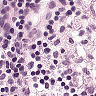
Metastatic tissue present: no